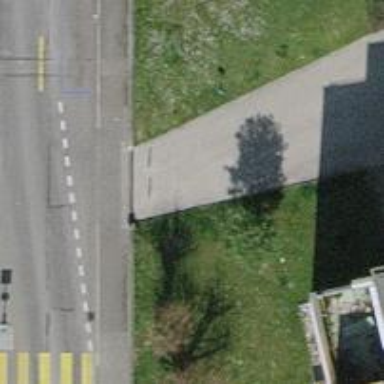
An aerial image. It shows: Bollard.